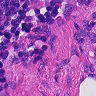
Metastatic tissue present: no